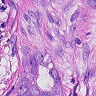
Metastatic tissue present: yes